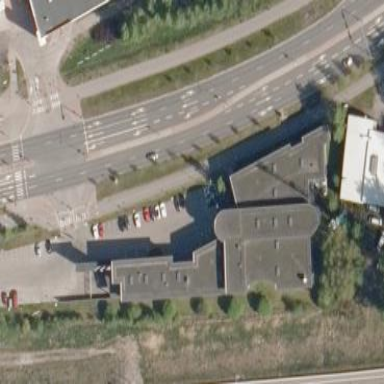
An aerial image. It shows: Flat roof retail building.